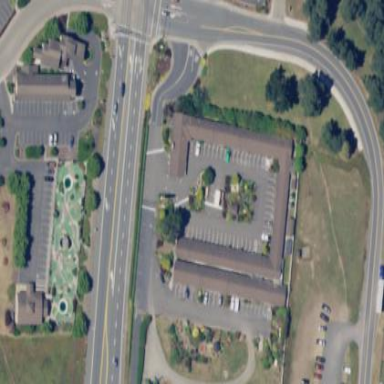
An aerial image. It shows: Building that is motel.